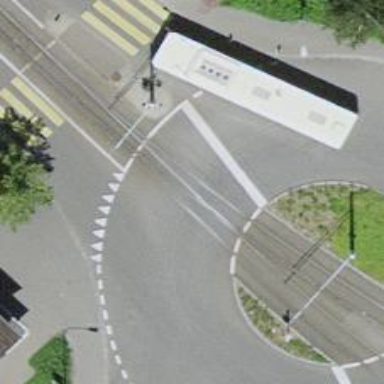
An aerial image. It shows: Tram level crossing on railway.